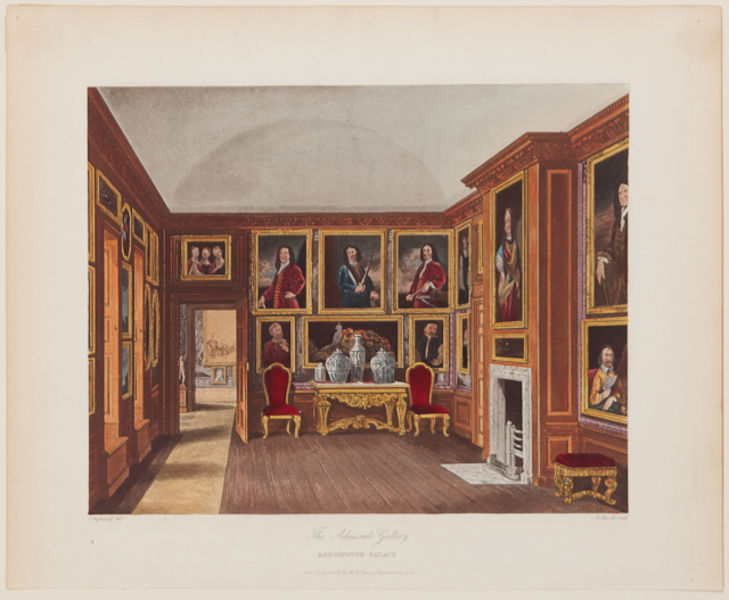
Titel: Kensington Palace, The Admiral's Gallery
Künstler: Daniel Havell
Standort: Amherst (Massachusetts, USA)
Institution: Mead Art Museum, Amherst College
Schlagwörter: chair, hall, king, men, palace, people, red, stool, sword, velvet, white, window, women, bench, carpet, chairs, gold, interior, painting, parlor, portrait, room, salon, table, wall, windows, yellow, pictures, print, rug, brown, floor, perspective, pot, vase, wood, man, roof, baroque, light, paper, frame, castle, french, glass, paintings, writing, door, frames, portraits, urn, royal, family, fireplace, history, inscription, ceiling, colored, art, pots, vases, ornaments, gallery, museum, study, english, home, paint, work, script, rococo, rich, doorway, open, jug, images, hallway, artworks, text, porcelain, tiles, persons, indoor, versailles, inside, chamber, living room, oven, roccoco, title, furnace, expensive, jugs, portaits, hearth, decorated, kings, fench, ottoman, ming, urns, sun king, talble, flowercases, heritage, fire woods, living space, round ceiling